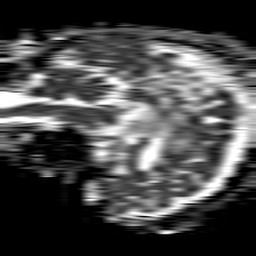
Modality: ADC
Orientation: sagittal
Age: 72
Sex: female
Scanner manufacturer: philips
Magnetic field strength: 1.5 T
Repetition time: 4.6 s
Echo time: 0.08631 s